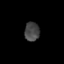
Tissue: prostate
Cell type: T cells
Senescence score: 0.3137
Nuclear area (px): 279
Mean DAPI intensity: 68.935